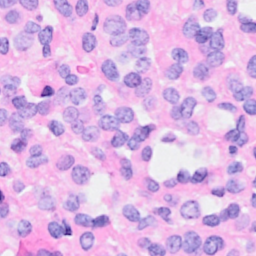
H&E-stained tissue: Breast